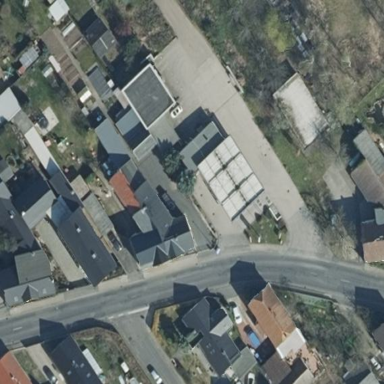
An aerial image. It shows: Simple and straightforward house.